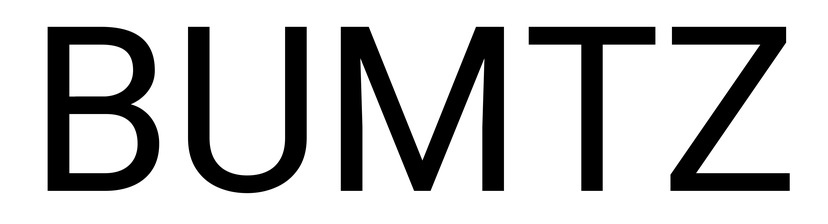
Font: Roboto_Regular